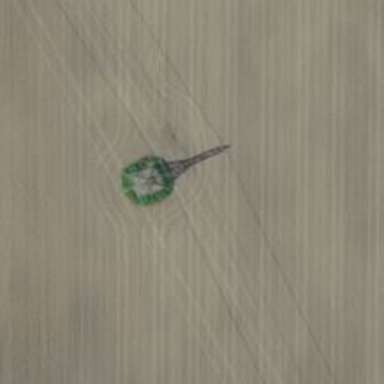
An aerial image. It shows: Power tower.